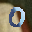
Label: 0